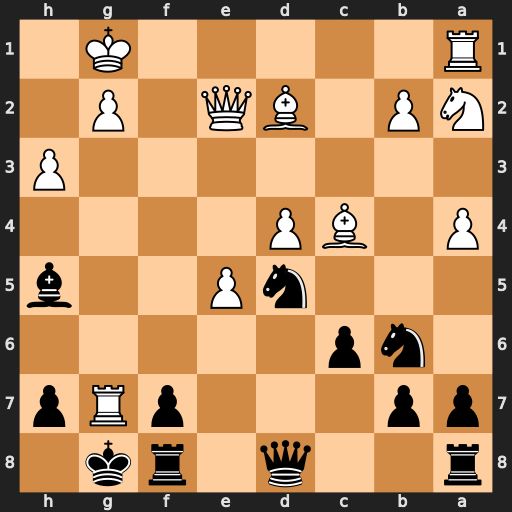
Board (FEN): r2q1rk1/pp3pRp/1np5/3nP2b/P1BP4/7P/NP1BQ1P1/R5K1
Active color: b
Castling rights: -
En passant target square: -
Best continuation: Kxg7 Qxh5 Nxc4 Bh6+ Kh8